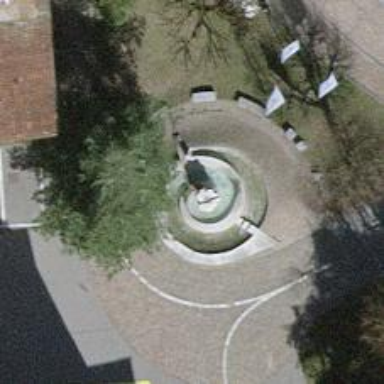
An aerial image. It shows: Fountain.